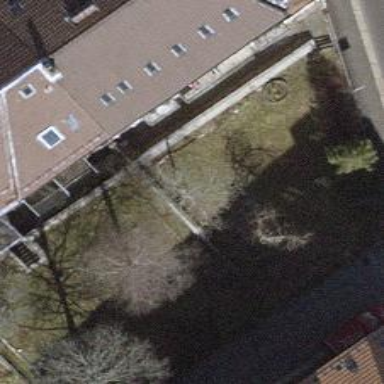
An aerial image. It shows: Residential garden.